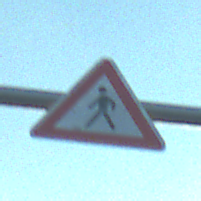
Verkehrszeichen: FussgaengerRechts
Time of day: SunriseSunset
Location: Outdoor (RoadRail)
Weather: PartlyCloudy
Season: NotSpecified
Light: Natural